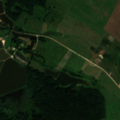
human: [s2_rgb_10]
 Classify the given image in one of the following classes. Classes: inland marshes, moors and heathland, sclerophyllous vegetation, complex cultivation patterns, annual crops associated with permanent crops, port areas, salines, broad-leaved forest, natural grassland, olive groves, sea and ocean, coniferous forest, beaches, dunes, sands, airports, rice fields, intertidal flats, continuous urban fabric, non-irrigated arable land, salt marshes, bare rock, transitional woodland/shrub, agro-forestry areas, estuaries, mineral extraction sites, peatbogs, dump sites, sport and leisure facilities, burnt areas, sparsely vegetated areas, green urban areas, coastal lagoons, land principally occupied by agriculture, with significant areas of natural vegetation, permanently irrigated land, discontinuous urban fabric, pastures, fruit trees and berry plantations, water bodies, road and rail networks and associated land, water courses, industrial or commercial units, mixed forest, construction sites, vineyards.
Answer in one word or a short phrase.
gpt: non-irrigated arable land, land principally occupied by agriculture, with significant areas of natural vegetation, broad-leaved forest, water bodies